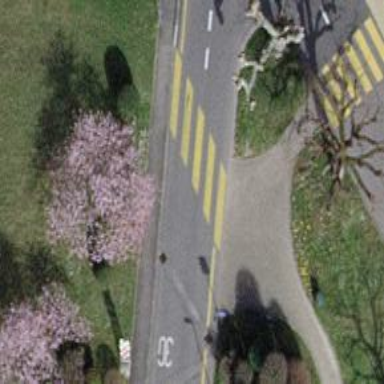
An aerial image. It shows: Marked crossing on the road.